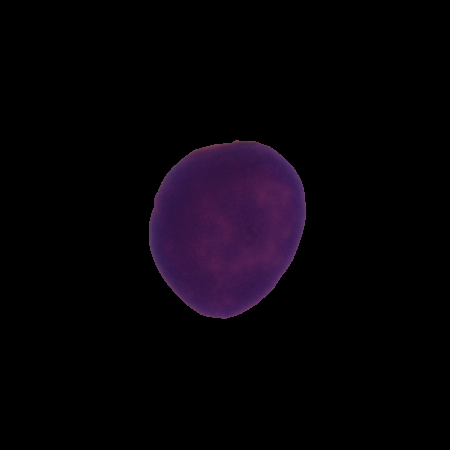
Label: healthy